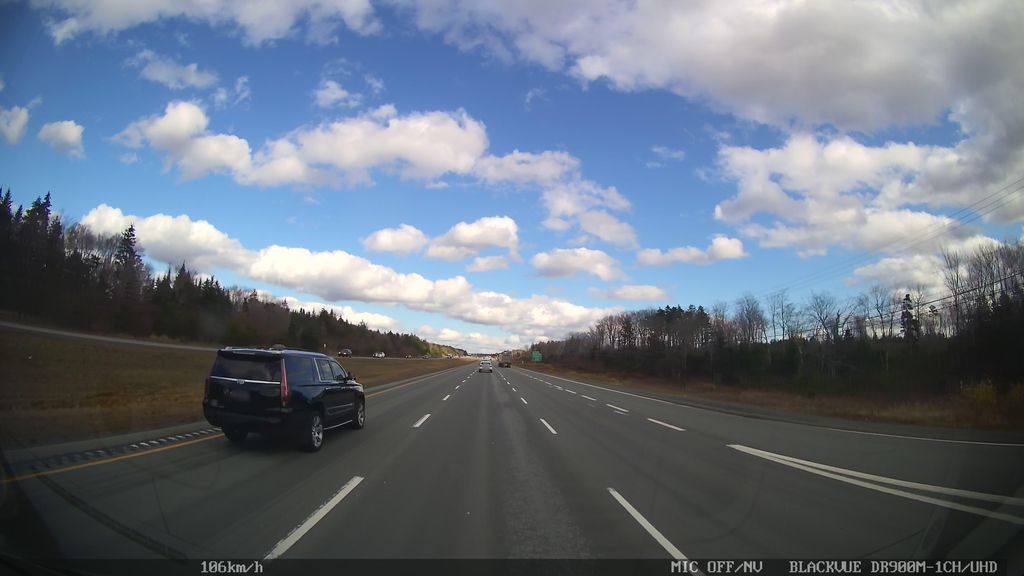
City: halifax